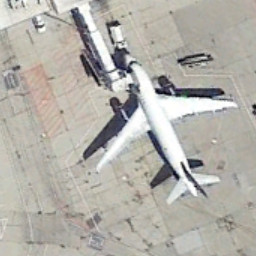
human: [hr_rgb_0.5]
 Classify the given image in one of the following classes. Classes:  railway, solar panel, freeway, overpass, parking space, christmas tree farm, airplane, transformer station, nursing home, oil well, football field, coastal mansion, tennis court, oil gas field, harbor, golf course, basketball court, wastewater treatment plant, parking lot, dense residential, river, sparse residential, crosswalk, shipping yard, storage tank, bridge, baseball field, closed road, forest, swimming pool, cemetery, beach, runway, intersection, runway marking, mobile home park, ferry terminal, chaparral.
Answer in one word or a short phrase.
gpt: airplane